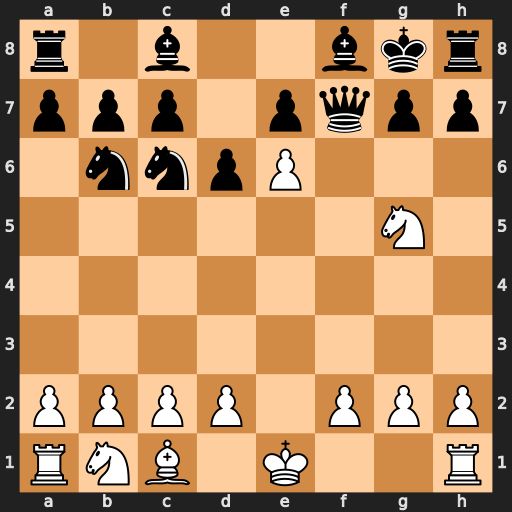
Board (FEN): r1b2bkr/ppp1pqpp/1nnpP3/6N1/8/8/PPPP1PPP/RNB1K2R
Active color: w
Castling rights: KQ
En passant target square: -
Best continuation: exf7#